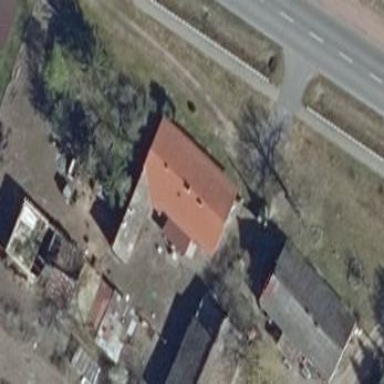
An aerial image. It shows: Residential building.